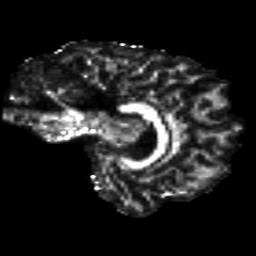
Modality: FA
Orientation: sagittal
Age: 26
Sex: male
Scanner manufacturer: siemens
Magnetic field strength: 3 T
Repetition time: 8.8 s
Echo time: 0.085 s